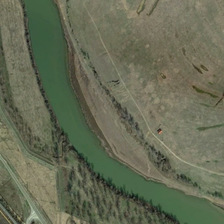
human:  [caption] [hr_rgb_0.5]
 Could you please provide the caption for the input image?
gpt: many green trees and meadows are in two sides of a river .

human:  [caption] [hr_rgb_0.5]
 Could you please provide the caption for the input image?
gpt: many green trees and meadows are in two sides of a river .

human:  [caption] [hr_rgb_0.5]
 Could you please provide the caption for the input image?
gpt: many green trees and meadows are in two sides of a river .

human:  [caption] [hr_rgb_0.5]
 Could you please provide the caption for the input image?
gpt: many green trees and meadows are in two sides of a river .

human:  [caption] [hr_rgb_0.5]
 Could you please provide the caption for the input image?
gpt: many green trees and meadows are in two sides of a river .